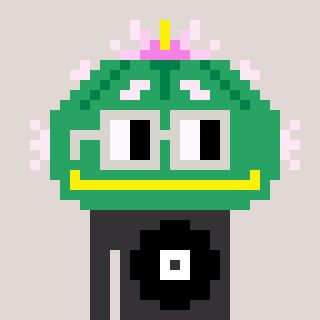
a pixel art character with square light gray glasses, a peyote-shaped head and a grayscale-colored body on a warm background